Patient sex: M
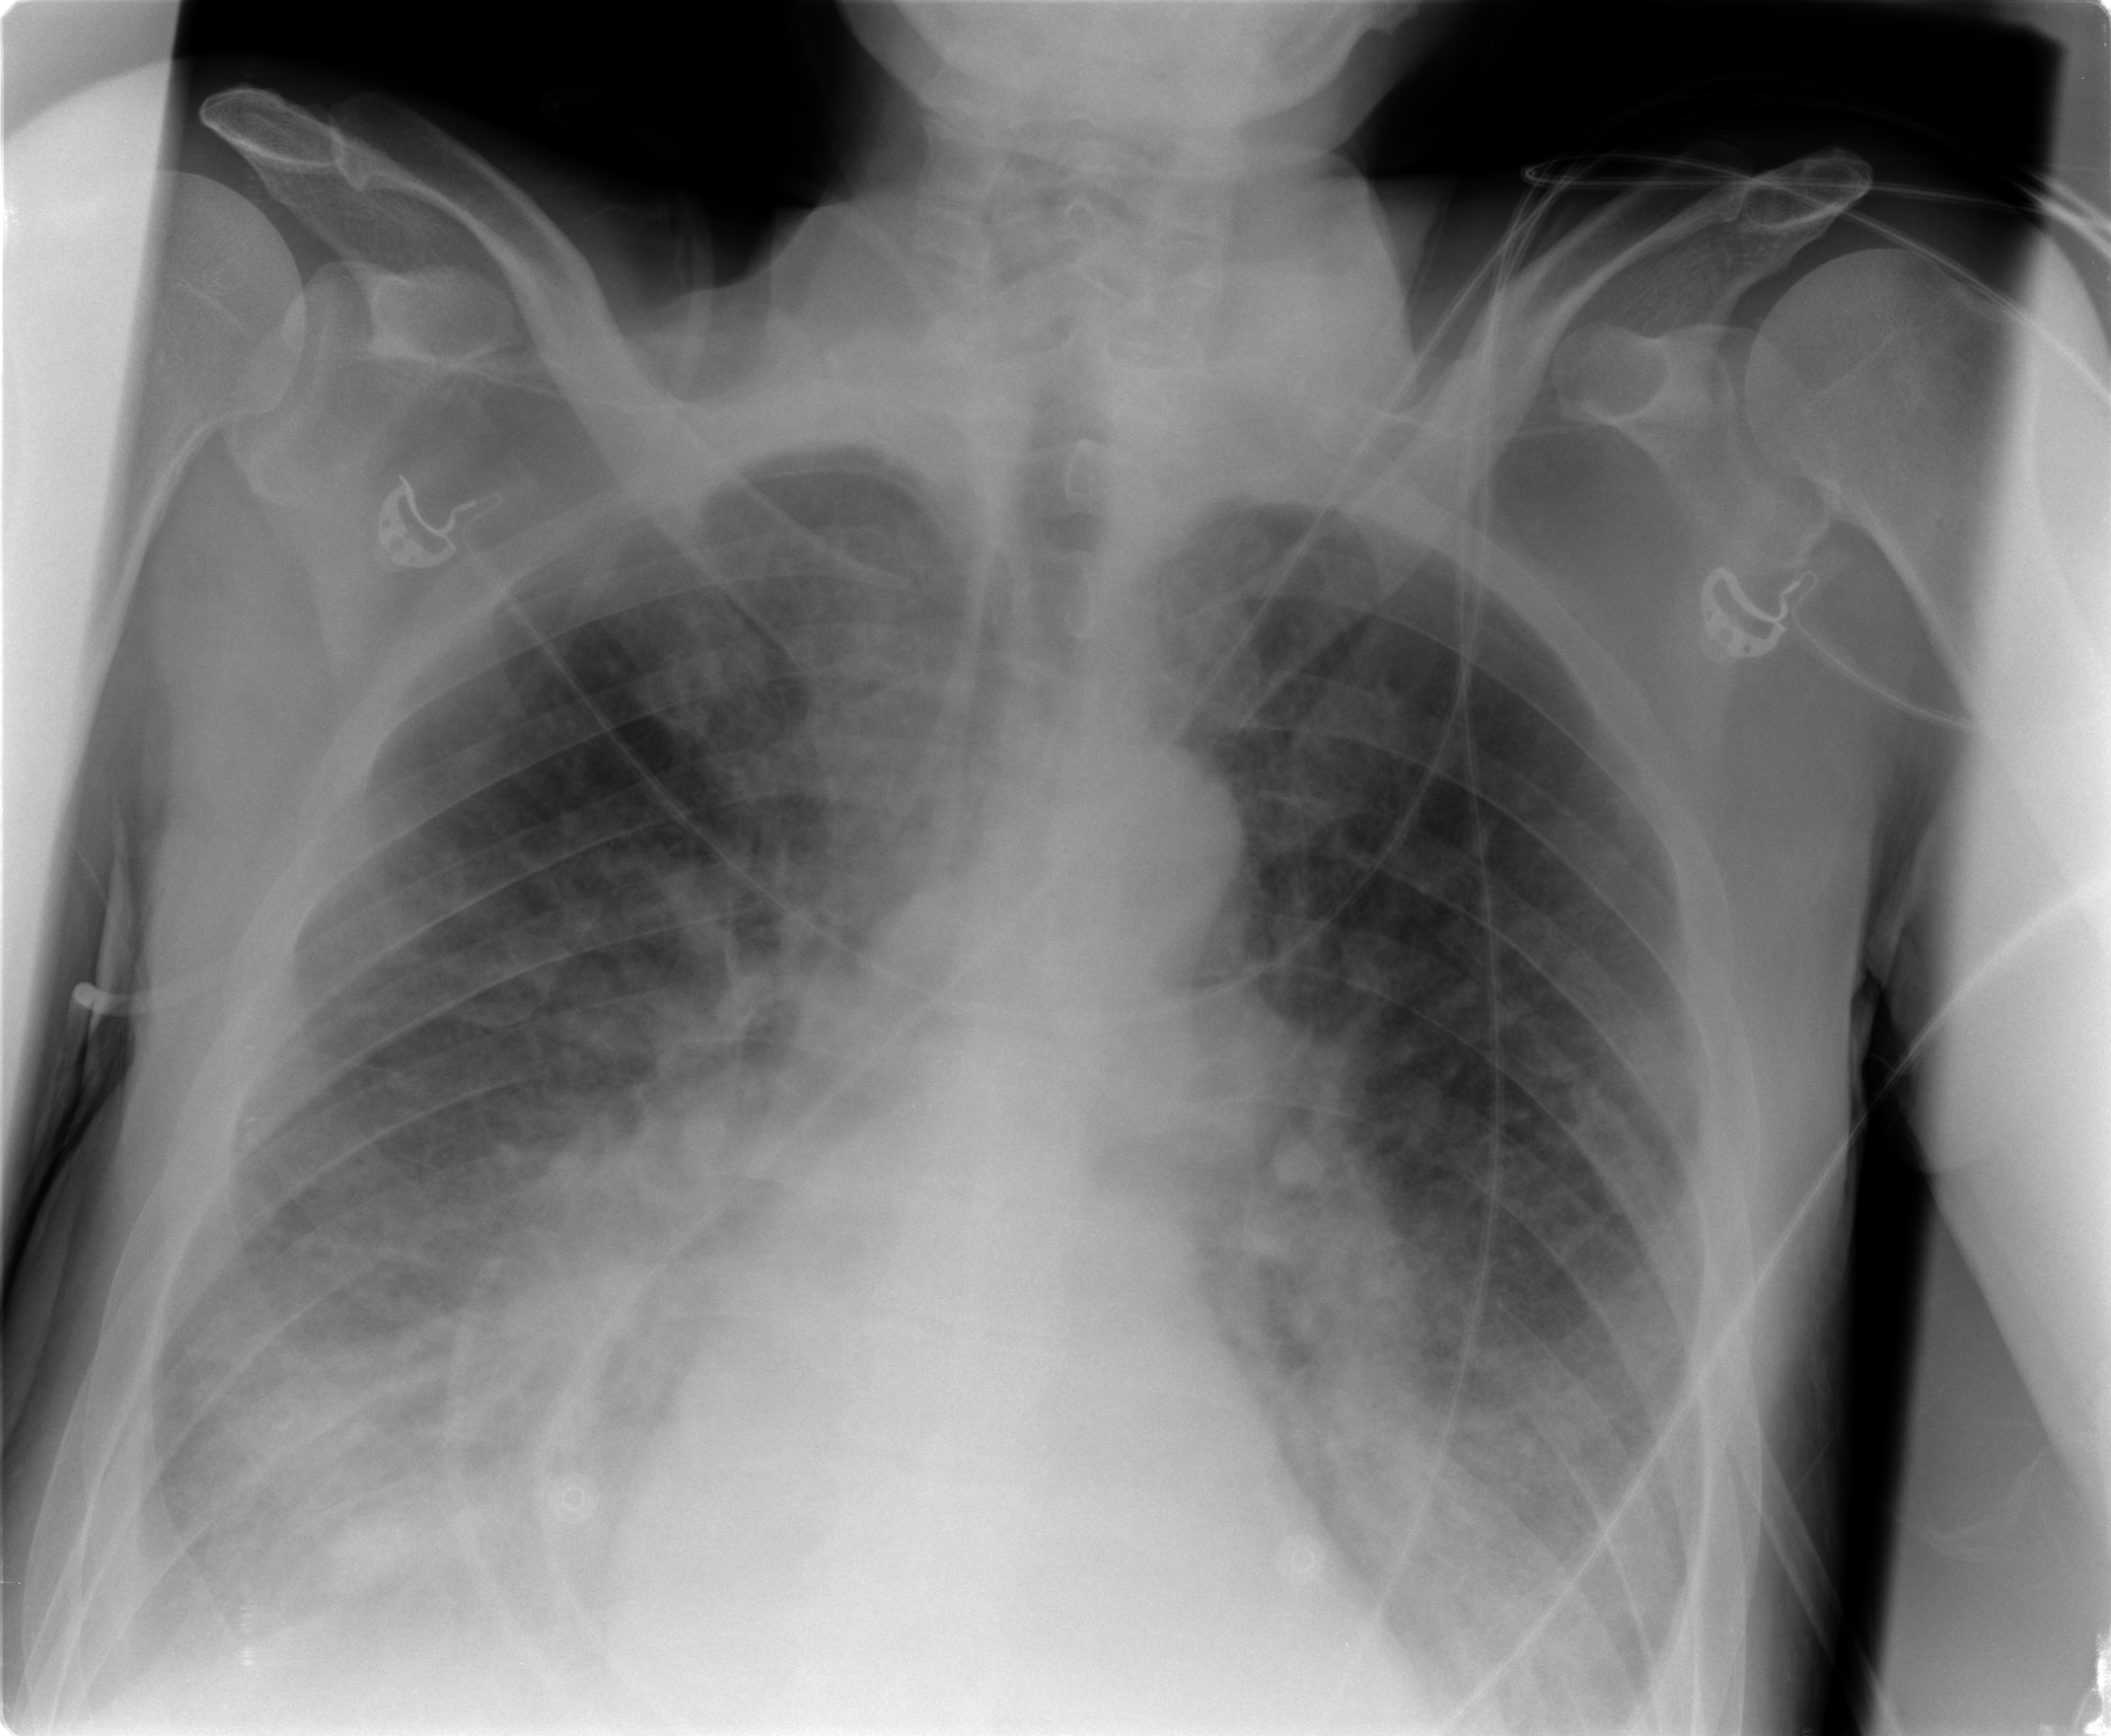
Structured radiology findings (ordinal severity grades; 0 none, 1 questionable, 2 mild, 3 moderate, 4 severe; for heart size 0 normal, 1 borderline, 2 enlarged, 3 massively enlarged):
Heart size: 0
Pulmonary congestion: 2
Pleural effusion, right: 2
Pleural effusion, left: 2
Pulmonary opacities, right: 2
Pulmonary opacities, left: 2
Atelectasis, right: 2
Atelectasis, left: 2